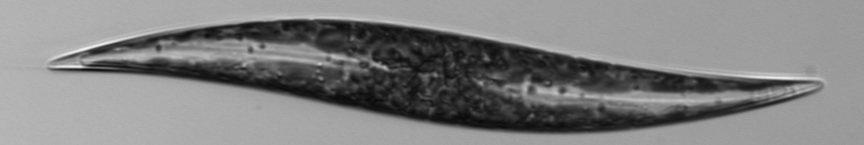
Label: Pleurosigma